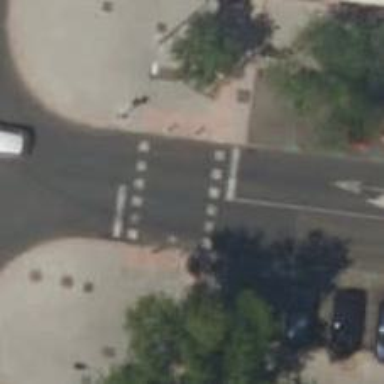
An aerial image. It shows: Crossing with traffic signals.